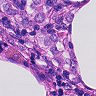
Metastatic tissue present: yes